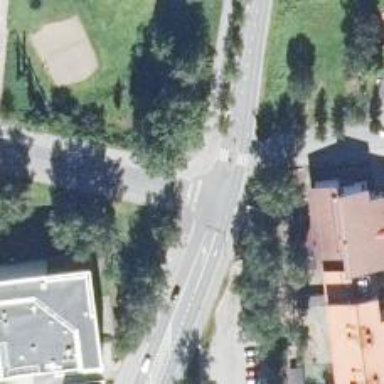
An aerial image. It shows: Crossing on asphalt cycleway.